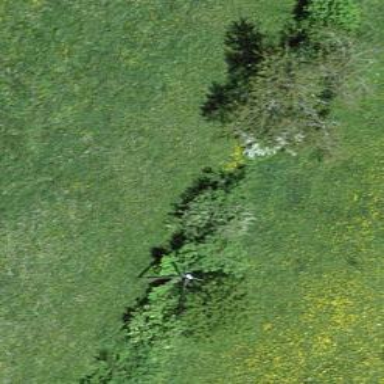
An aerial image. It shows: Hedge acting as barrier.